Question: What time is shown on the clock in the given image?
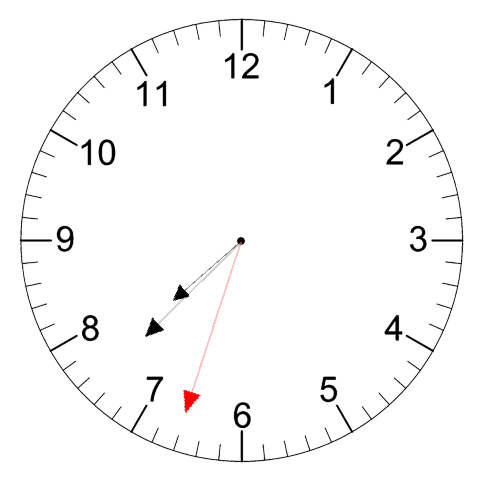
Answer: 07:37:33